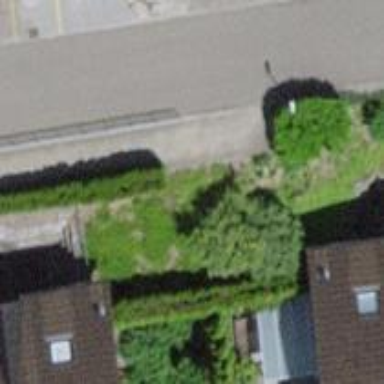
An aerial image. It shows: Hedge acting as barrier.